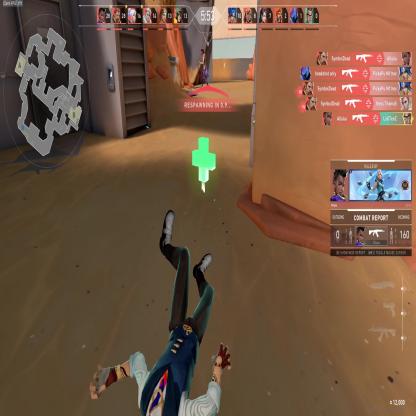
Label: enemy